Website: macys
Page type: review-order
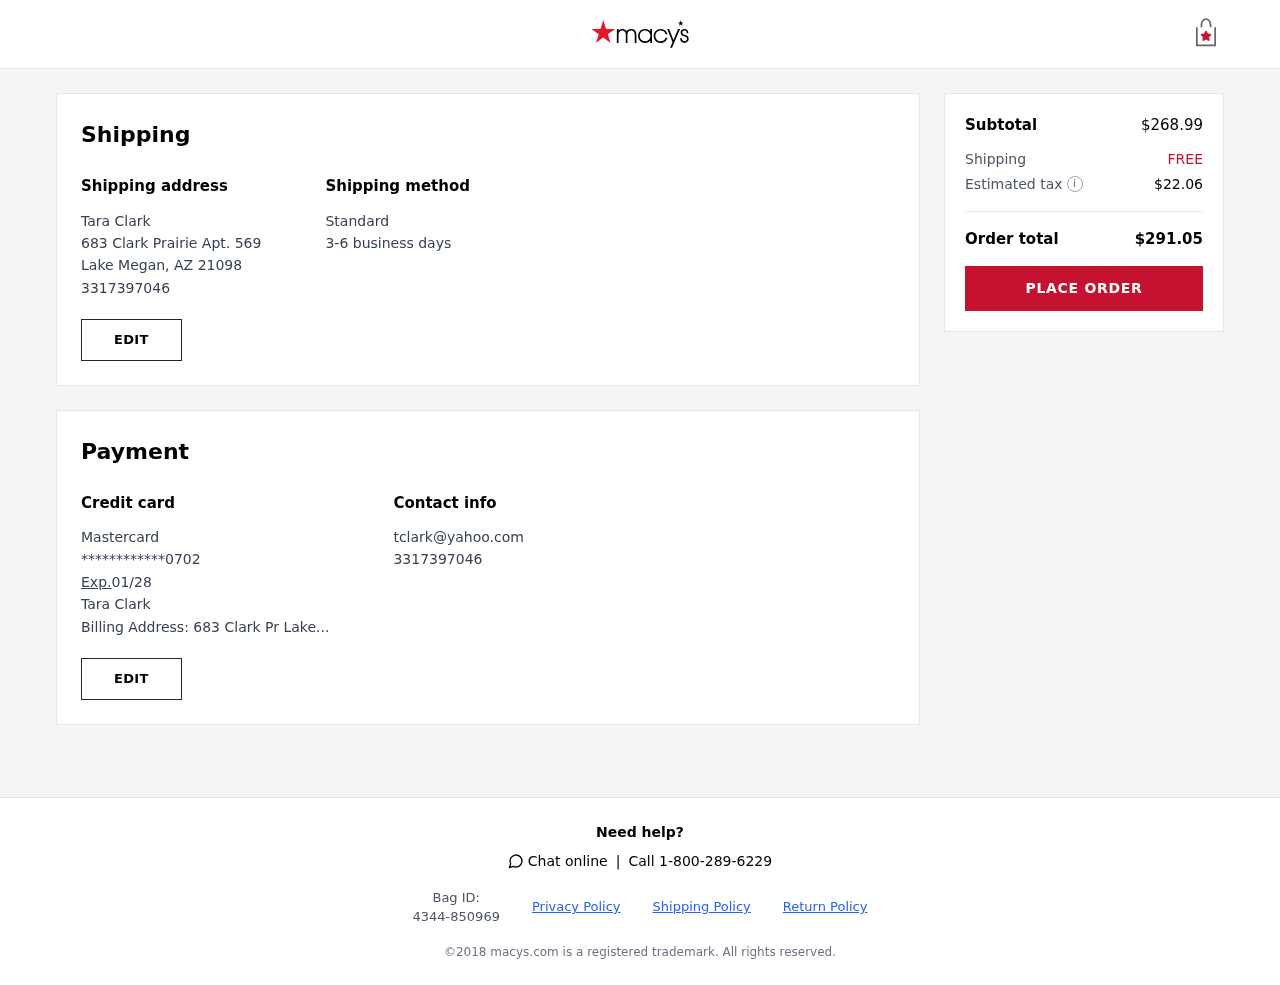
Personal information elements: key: PII_CARD_EXPIRY
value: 01/28
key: PII_CARD_LAST4
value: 0702
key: PII_CARD_TYPE
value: Mastercard
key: PII_CITY
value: Lake Megan
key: PII_EMAIL
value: tclark@yahoo.com
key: PII_FULLNAME
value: Tara Clark
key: PII_PHONE
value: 3317397046
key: PII_POSTCODE
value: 21098
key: PII_STATE_ABBR
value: AZ
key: PII_STREET
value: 683 Clark Prairie Apt. 569
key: PII_FIRSTNAME
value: Tara
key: PII_LASTNAME
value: Clark
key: PII_FULLNAME2
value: Tara Clark
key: PII_FULLNAME3
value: Tara Clark
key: PII_FIRSTNAME2
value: Tara
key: PII_FIRSTNAME3
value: Tara
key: PII_LASTNAME2
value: Clark
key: PII_LASTNAME3
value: Clark
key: PII_FIRSTNAME_DERIVED
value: Tara
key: PII_LASTNAME_DERIVED
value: Clark
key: PII_FULLNAME_DERIVED
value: Tara Clark
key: PII_NAME_FULL_DERIVED
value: Tara Clark
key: PII_PHONE_LINE
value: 7046
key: PII_PHONE_SUFFIX
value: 7046
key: PII_PHONE2
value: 3317397046
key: PII_PHONE3
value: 3317397046
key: PII_PHONE_NUMERIC
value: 3317397046
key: PII_PHONE_LINE_NUMERIC
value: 7046
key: PII_PHONE_SUFFIX_NUMERIC
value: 7046
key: PII_PHONE2_NUMERIC
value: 3317397046
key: PII_PHONE3_NUMERIC
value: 3317397046
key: PII_PHONE_DIGITS
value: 3317397046
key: PII_PHONE_LAST4
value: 7046
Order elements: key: ORDER_SUBTOTAL
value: $268.99
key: ORDER_SHIPPING_COST
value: FREE
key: ORDER_TAX
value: $22.06
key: ORDER_TOTAL
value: $291.05